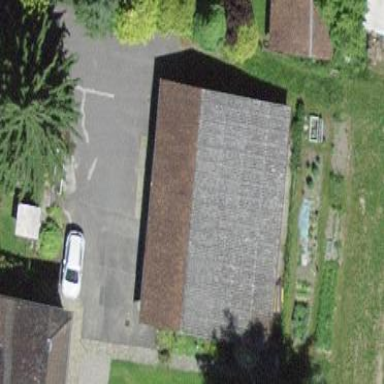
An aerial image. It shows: Garage building.